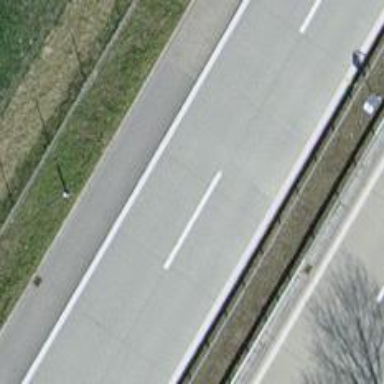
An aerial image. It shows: Asphalt motorway.